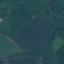
Land use / land cover: Pasture